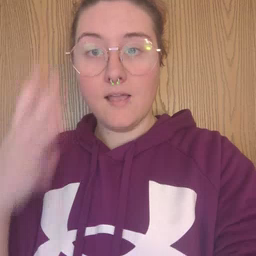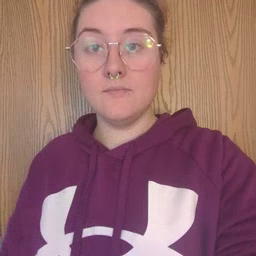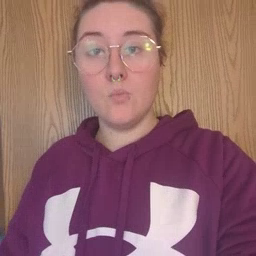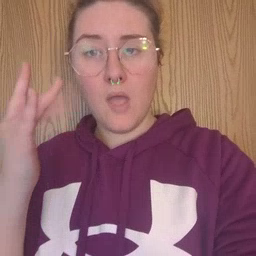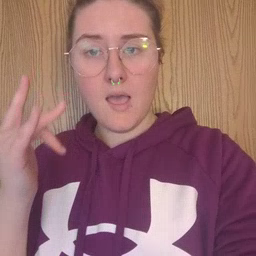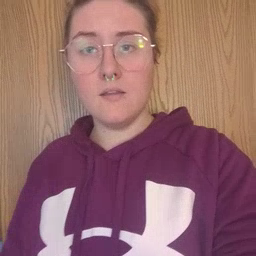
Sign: why